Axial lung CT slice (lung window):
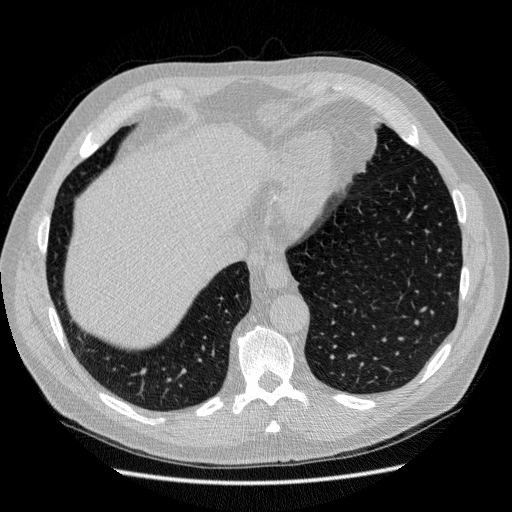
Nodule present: no